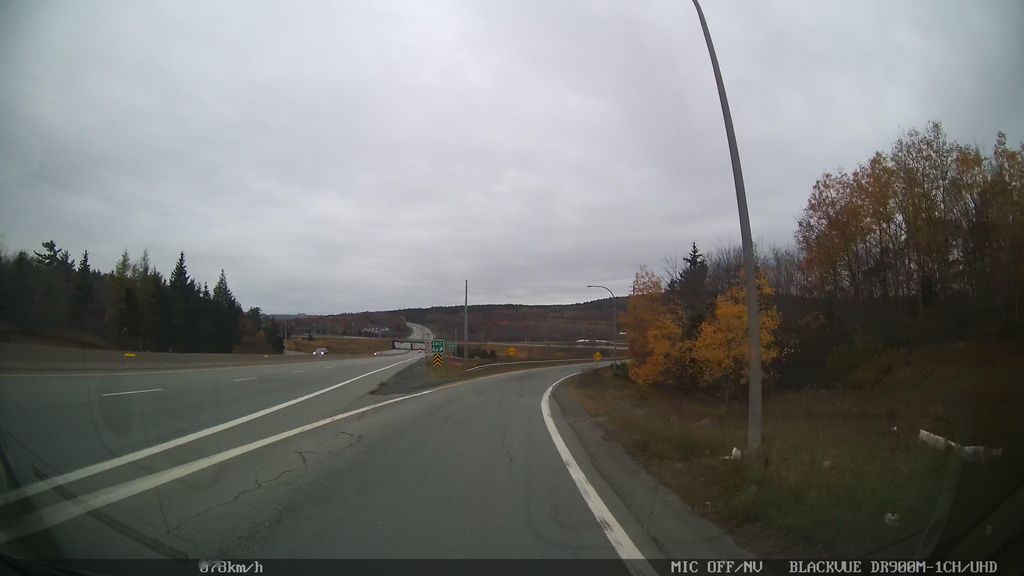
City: halifax